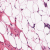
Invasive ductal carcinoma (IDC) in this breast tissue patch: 0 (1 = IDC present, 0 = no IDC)